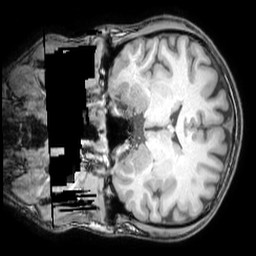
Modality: T1w
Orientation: coronal
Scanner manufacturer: philips
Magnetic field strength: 3 T
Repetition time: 0.008092 s
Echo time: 0.003703 s